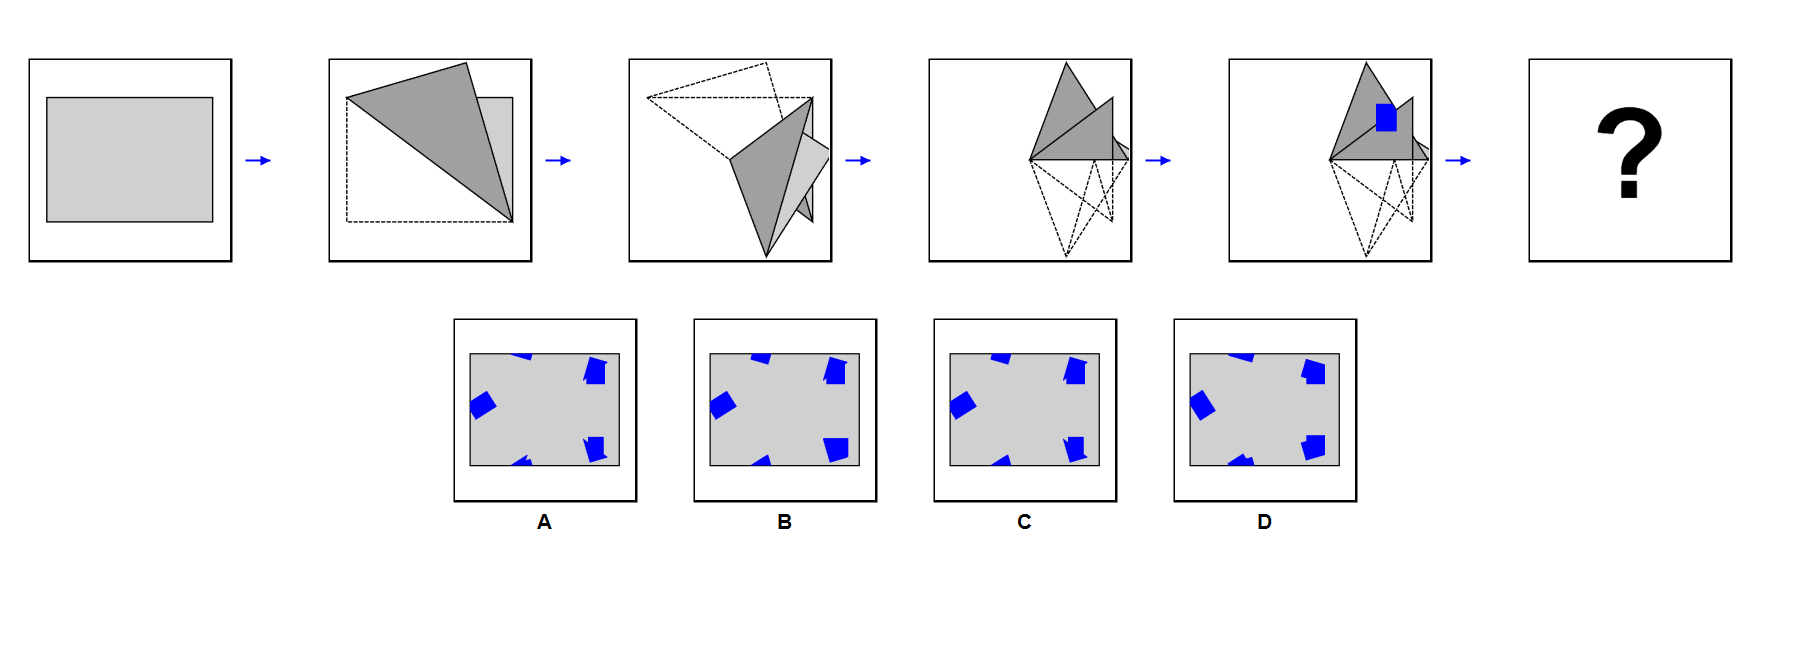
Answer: D